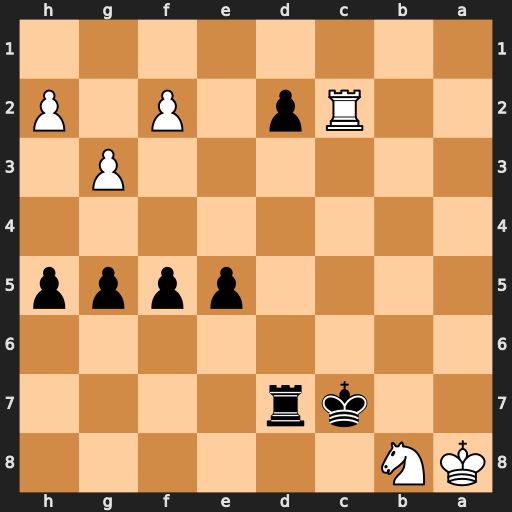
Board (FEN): KN6/2kr4/8/4pppp/8/6P1/2Rp1P1P/8
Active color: b
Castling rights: -
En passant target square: -
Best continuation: Kd8 Nxd7 d1=Q